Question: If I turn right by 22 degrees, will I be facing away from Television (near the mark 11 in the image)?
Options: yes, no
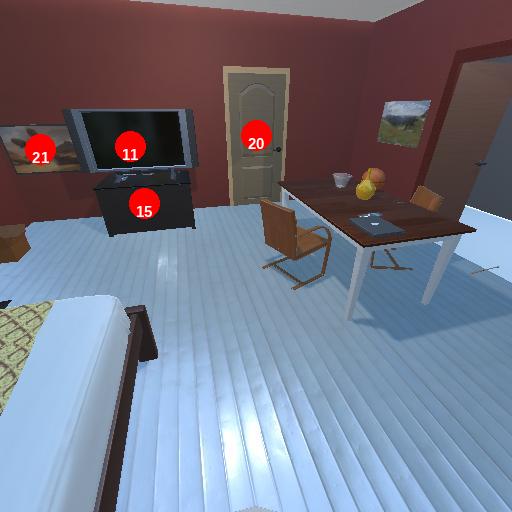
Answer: yes